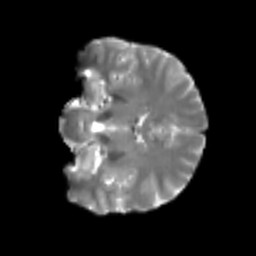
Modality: T2w
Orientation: coronal
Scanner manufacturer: siemens
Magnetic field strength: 3 T
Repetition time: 4 s
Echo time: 0.0594 s